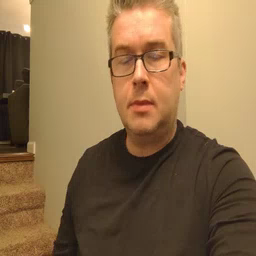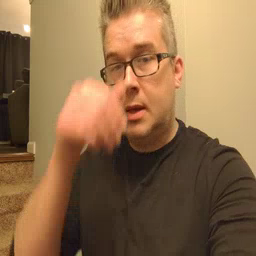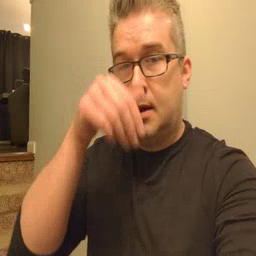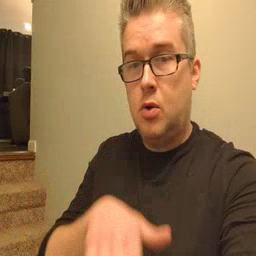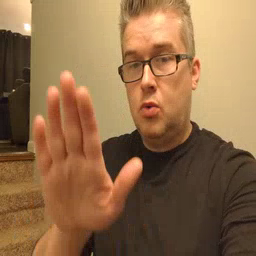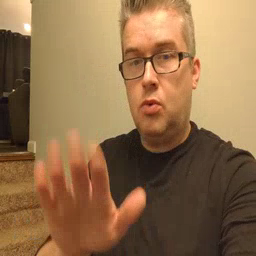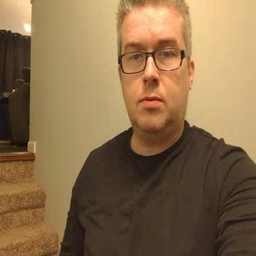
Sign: elephant